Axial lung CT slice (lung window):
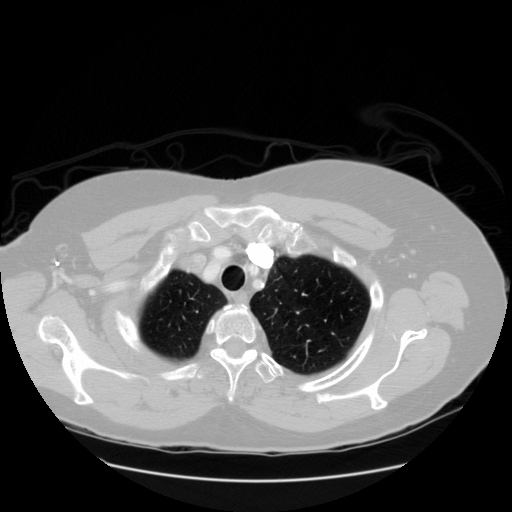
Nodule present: no